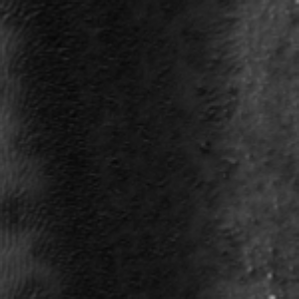
Label: frost